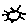
Label: sun